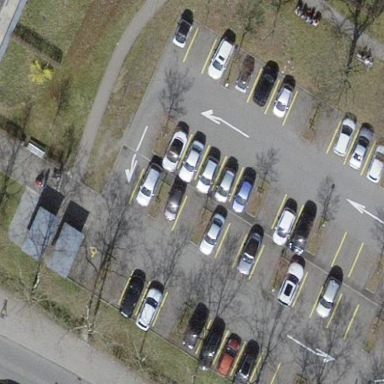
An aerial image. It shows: Parking area with surface.